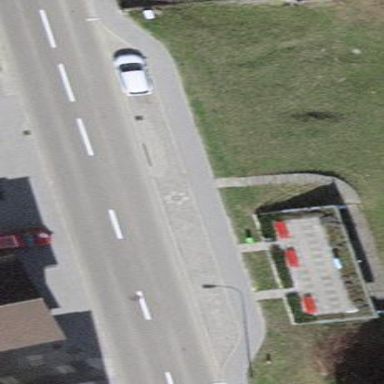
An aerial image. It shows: Parking area with asphalt surface.